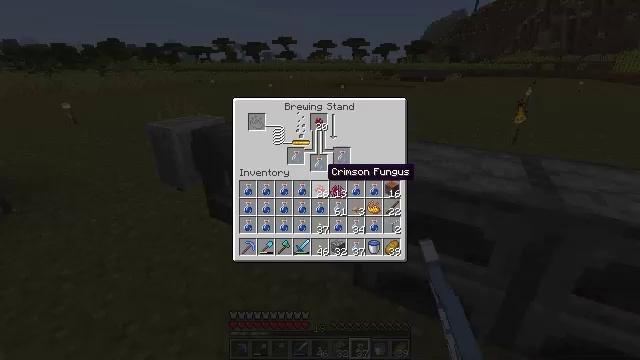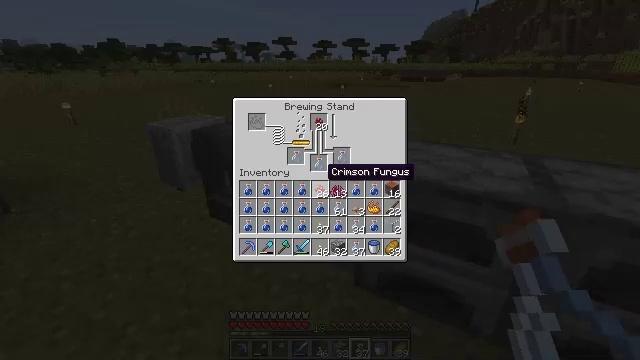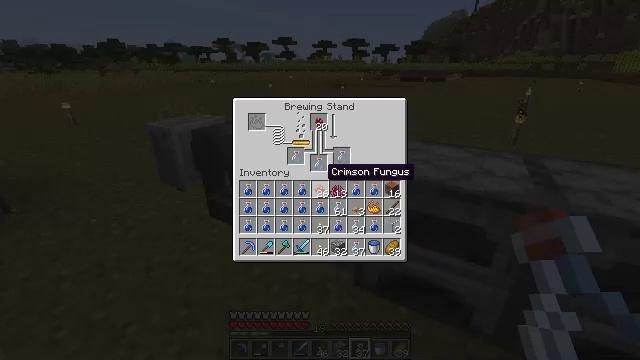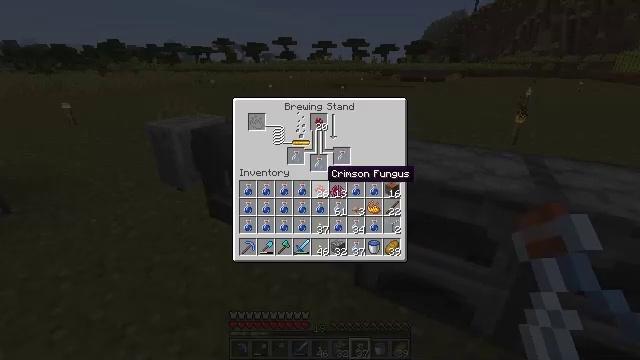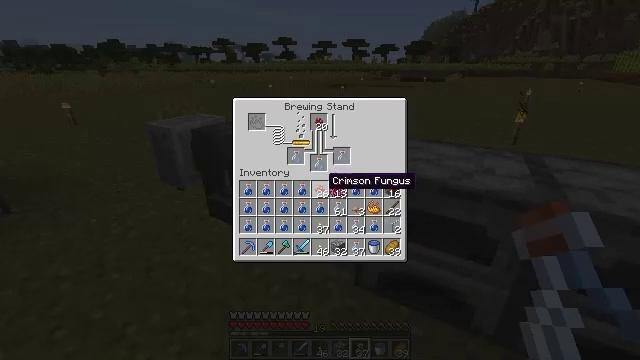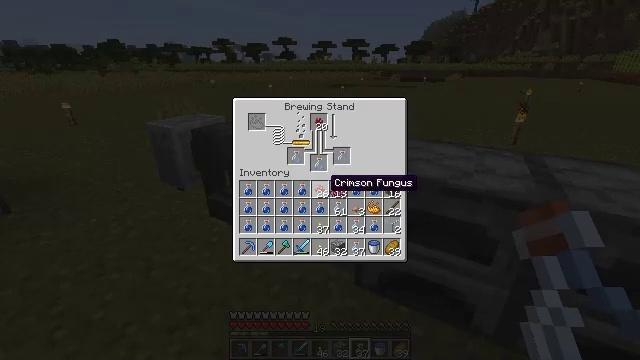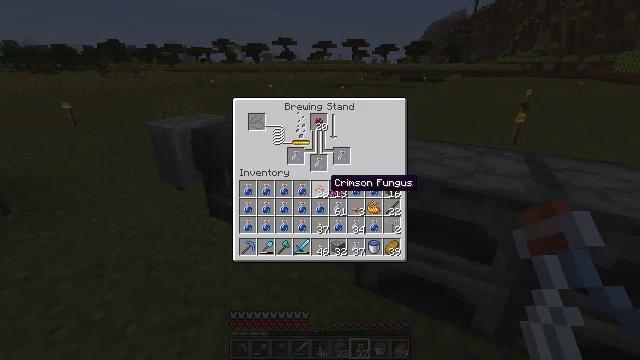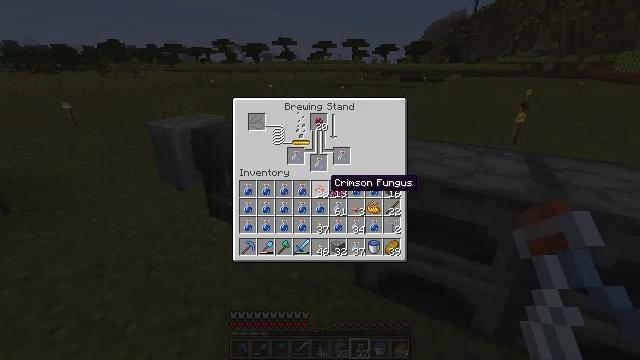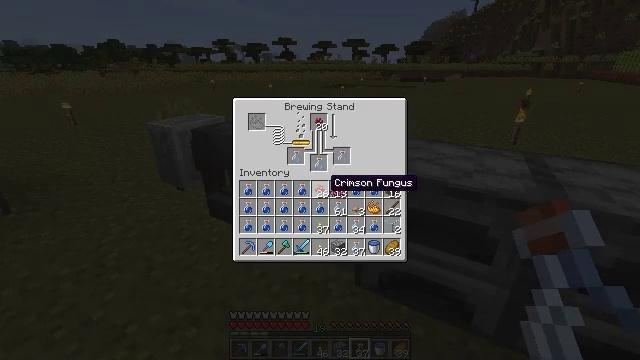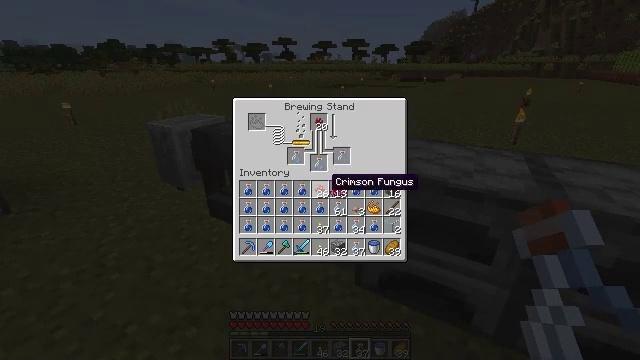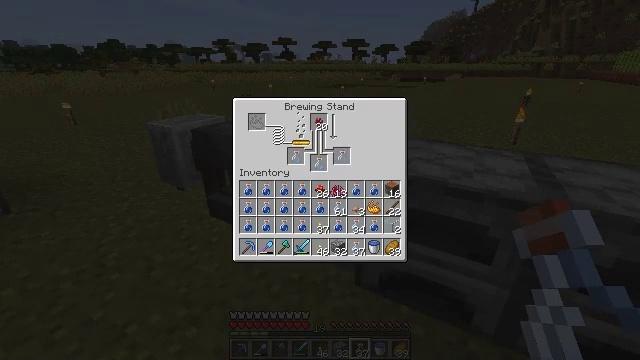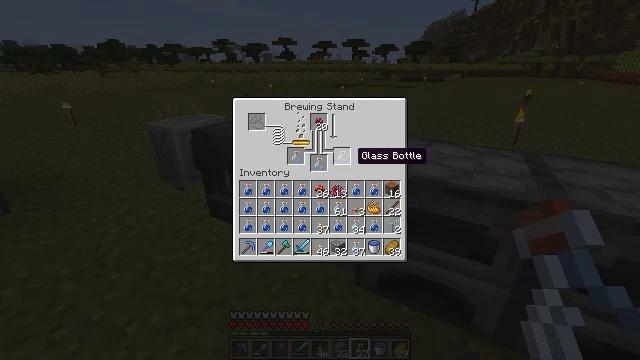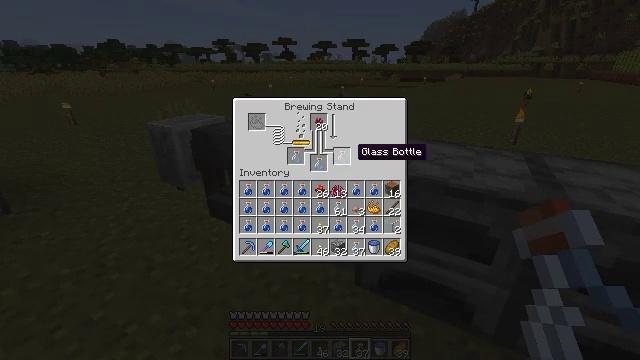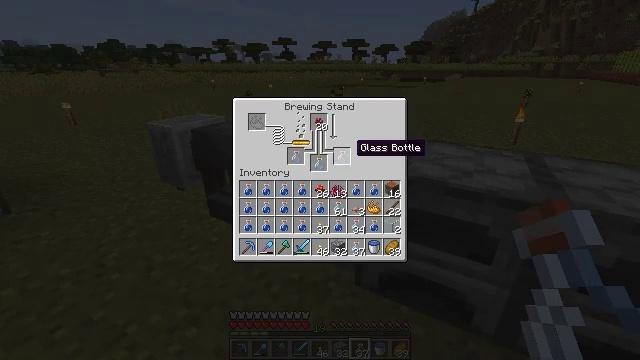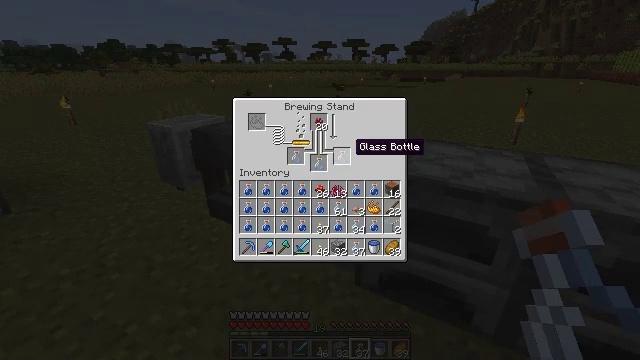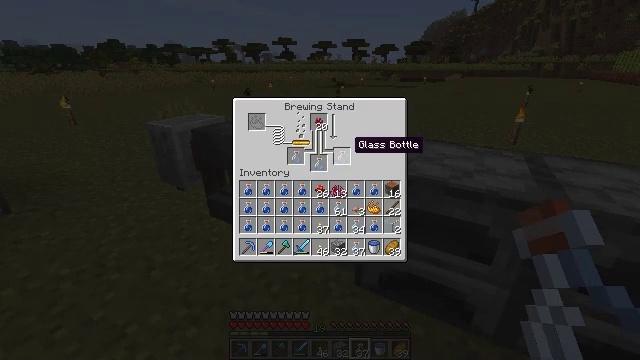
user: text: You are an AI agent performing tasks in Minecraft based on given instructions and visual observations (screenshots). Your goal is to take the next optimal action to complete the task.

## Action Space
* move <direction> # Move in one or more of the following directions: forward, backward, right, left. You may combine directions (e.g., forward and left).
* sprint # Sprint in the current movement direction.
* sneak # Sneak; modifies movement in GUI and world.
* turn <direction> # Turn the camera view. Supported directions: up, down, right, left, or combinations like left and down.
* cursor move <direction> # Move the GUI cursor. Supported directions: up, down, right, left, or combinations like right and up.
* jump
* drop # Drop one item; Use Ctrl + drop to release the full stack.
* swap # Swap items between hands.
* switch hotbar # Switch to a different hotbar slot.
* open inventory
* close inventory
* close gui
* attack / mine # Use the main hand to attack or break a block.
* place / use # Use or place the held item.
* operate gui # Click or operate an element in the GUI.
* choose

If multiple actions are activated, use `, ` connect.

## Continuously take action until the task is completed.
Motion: motion action
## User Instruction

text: Drop a glass bottle.
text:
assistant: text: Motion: no_op
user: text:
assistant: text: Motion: no_op
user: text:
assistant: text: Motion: no_op
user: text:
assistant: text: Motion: cursor move down
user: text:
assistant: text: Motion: no_op
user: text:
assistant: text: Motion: no_op
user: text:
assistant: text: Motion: no_op
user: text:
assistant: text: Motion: no_op
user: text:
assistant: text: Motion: no_op
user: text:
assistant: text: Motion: cursor move right and up
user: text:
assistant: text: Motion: cursor move right and up
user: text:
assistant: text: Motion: no_op
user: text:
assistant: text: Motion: no_op
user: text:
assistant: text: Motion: no_op
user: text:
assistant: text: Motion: no_op
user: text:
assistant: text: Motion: no_op
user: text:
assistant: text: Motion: operate gui
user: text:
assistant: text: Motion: operate gui
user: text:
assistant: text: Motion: no_op
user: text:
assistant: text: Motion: cursor move left
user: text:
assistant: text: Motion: no_op
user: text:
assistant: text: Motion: operate gui
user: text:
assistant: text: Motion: operate gui
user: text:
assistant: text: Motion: operate gui
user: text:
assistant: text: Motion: operate gui
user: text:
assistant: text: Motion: no_op
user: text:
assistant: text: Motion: no_op
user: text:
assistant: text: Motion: no_op
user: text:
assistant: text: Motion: no_op
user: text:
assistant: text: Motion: no_op